Question: I am trying to find the median of a table without it considering the NaN values in the table. Is there a simple way to have the function ignore those values?
INPUT
'''
data_source = (r"C:\Users\mburen\Desktop\TestPython2.xlsx")
bk = pd.read_excel(data_source)
print("Here is what the original excel table looks like. The bk table.")
print (bk)
print ()
#now for finding the median
x=np.median(bk)
print (x)
'''
OUTPUT

The median is the calculated central number of all the values. The median is:
nan
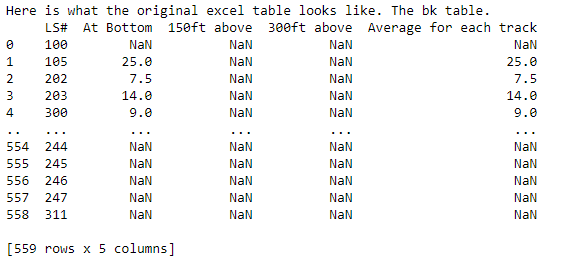
Answer: Did you see np.nanmedian introduced in numpy 1.9?
<URL>